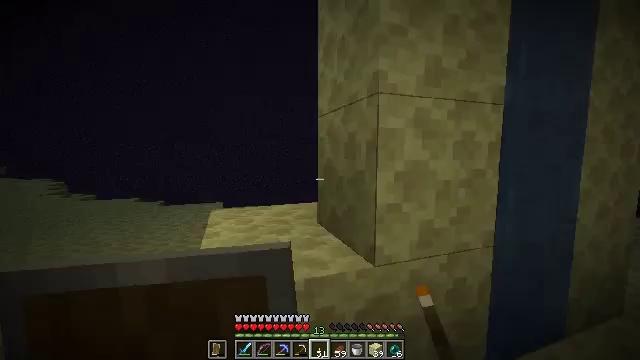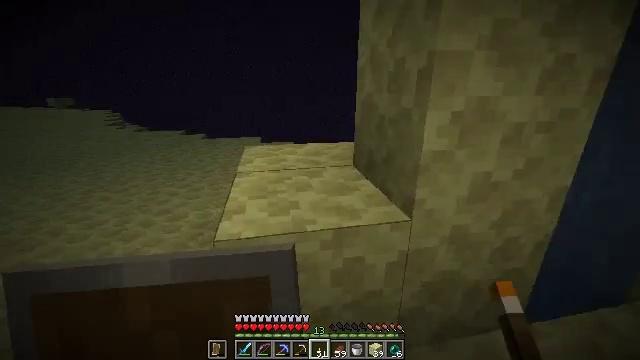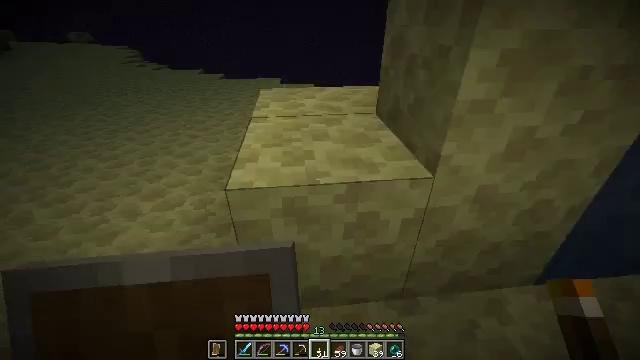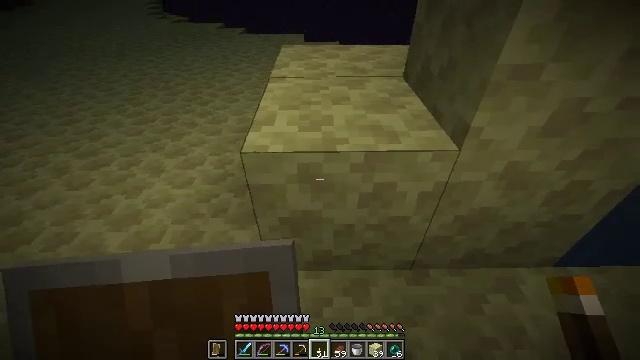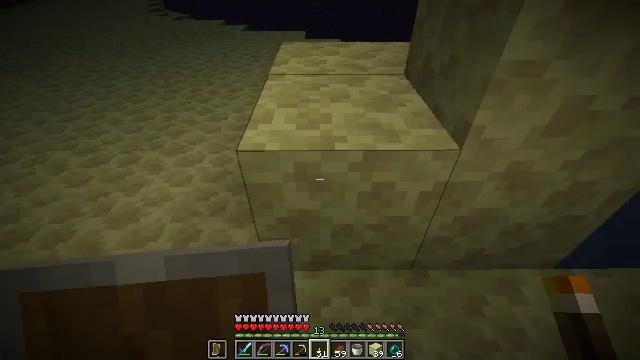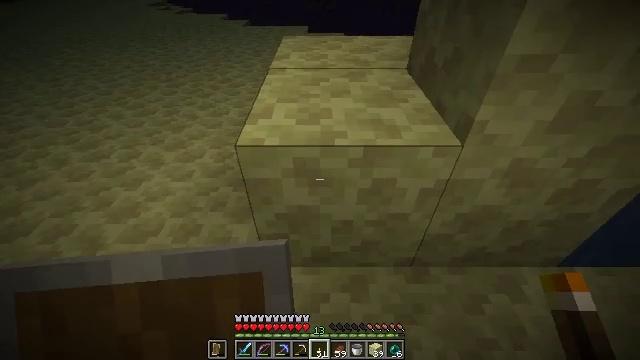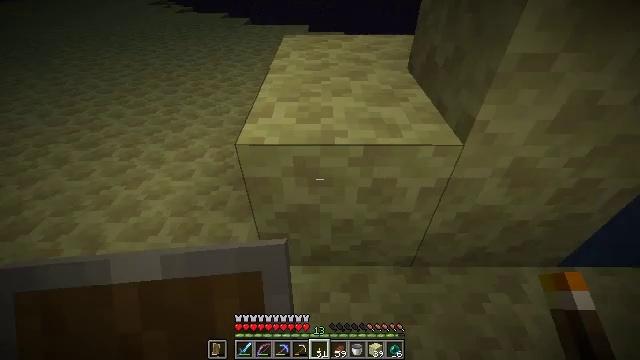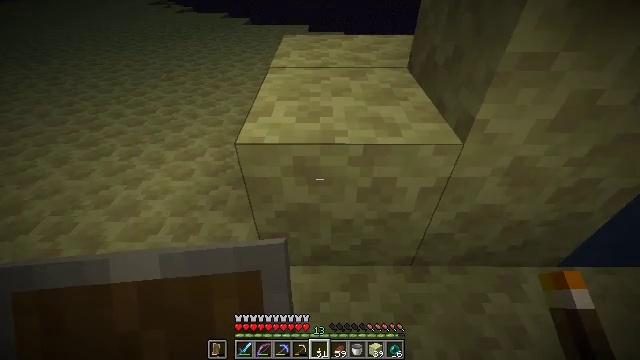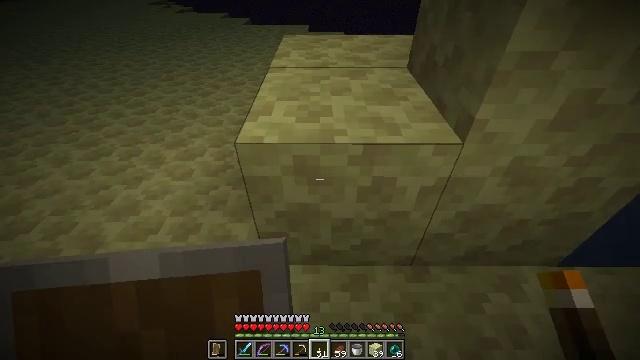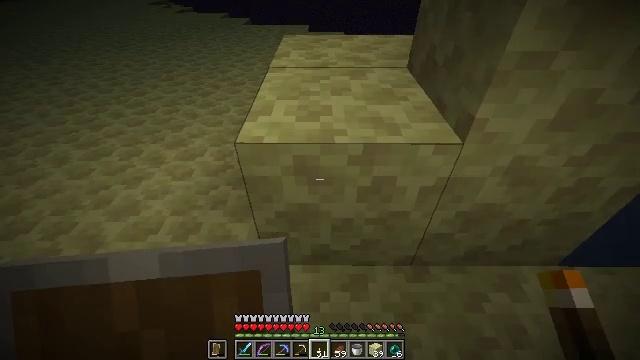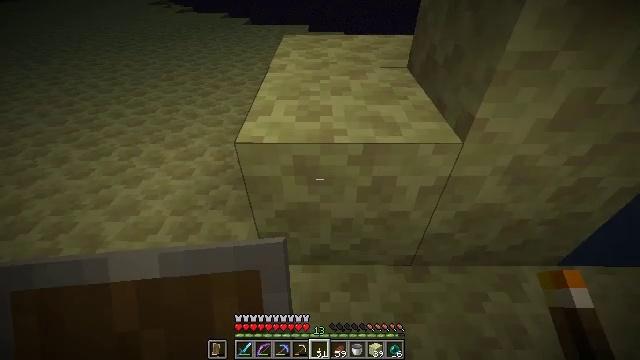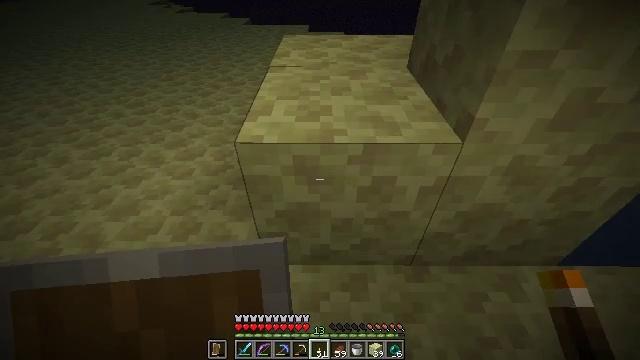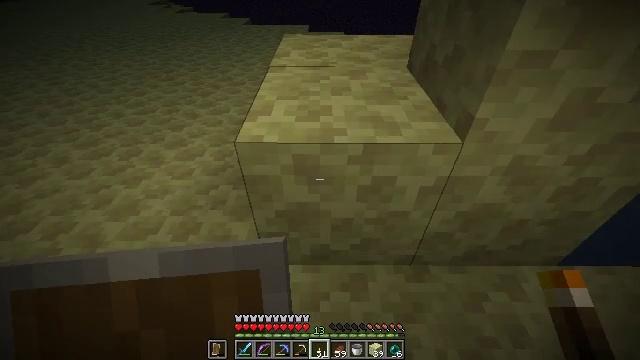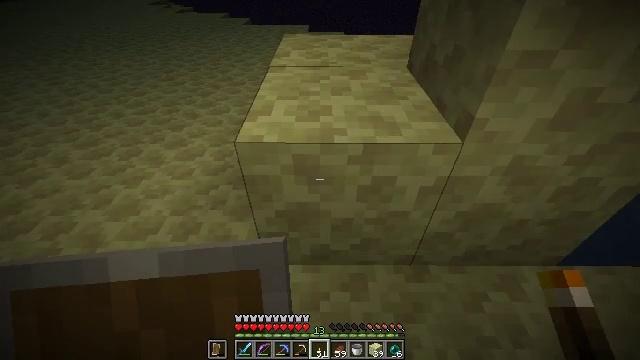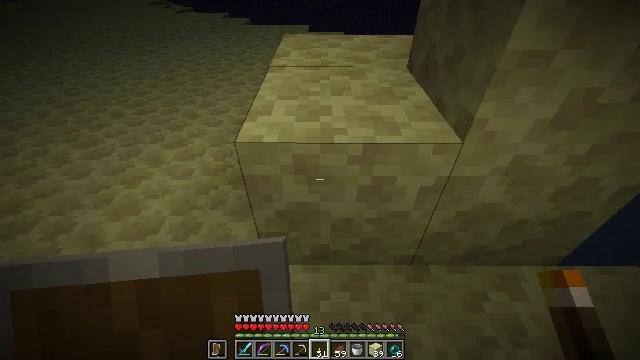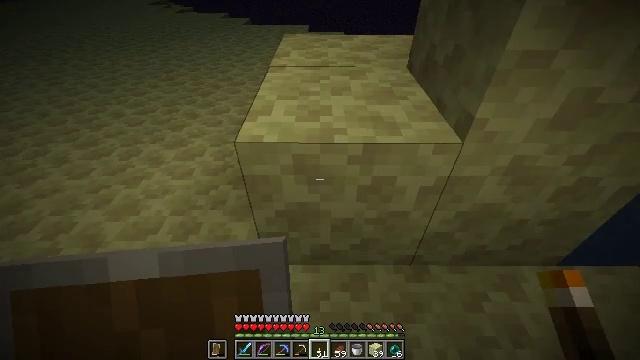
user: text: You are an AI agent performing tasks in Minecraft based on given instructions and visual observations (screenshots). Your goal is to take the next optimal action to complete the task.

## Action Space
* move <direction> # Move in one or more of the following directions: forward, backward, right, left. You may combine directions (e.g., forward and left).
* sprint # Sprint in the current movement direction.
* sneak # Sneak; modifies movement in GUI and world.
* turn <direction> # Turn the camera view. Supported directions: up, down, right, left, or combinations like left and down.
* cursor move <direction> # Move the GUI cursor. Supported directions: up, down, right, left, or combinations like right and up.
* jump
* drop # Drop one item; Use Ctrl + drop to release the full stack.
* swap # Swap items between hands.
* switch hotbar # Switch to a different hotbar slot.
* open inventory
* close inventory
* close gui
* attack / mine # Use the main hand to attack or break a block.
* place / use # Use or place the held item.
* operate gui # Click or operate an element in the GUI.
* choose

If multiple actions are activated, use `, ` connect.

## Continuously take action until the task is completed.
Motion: motion action
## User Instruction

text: Gather end stone from the End.
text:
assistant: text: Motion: turn left and down
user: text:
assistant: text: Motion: turn left and down
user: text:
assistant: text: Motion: turn left and down
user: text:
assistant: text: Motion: no_op
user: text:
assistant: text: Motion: no_op
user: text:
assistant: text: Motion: no_op
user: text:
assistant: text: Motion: no_op
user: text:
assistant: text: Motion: no_op
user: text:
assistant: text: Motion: no_op
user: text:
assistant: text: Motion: no_op
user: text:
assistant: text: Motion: no_op
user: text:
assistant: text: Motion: no_op
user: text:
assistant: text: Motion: no_op
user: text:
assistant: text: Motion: no_op
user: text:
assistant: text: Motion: no_op
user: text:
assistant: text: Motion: no_op
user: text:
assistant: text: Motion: no_op
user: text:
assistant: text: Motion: switch to hotbar 4
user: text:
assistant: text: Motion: turn right, switch to hotbar 4
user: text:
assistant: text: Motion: no_op
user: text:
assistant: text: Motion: turn up
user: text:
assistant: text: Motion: no_op
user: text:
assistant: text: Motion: no_op
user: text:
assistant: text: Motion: no_op
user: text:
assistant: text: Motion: attack / mine
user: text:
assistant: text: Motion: attack / mine
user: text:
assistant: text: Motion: attack / mine
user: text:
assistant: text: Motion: attack / mine
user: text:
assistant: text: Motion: attack / mine
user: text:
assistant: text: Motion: attack / mine